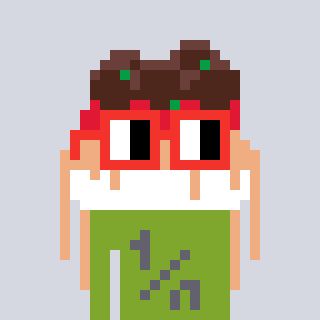
a pixel art character with square red glasses, a spaghetti-shaped head and a slimegreen-colored body on a cool background